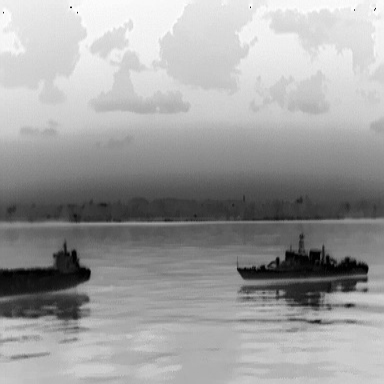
There is a warship in the infrared image.